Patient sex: M
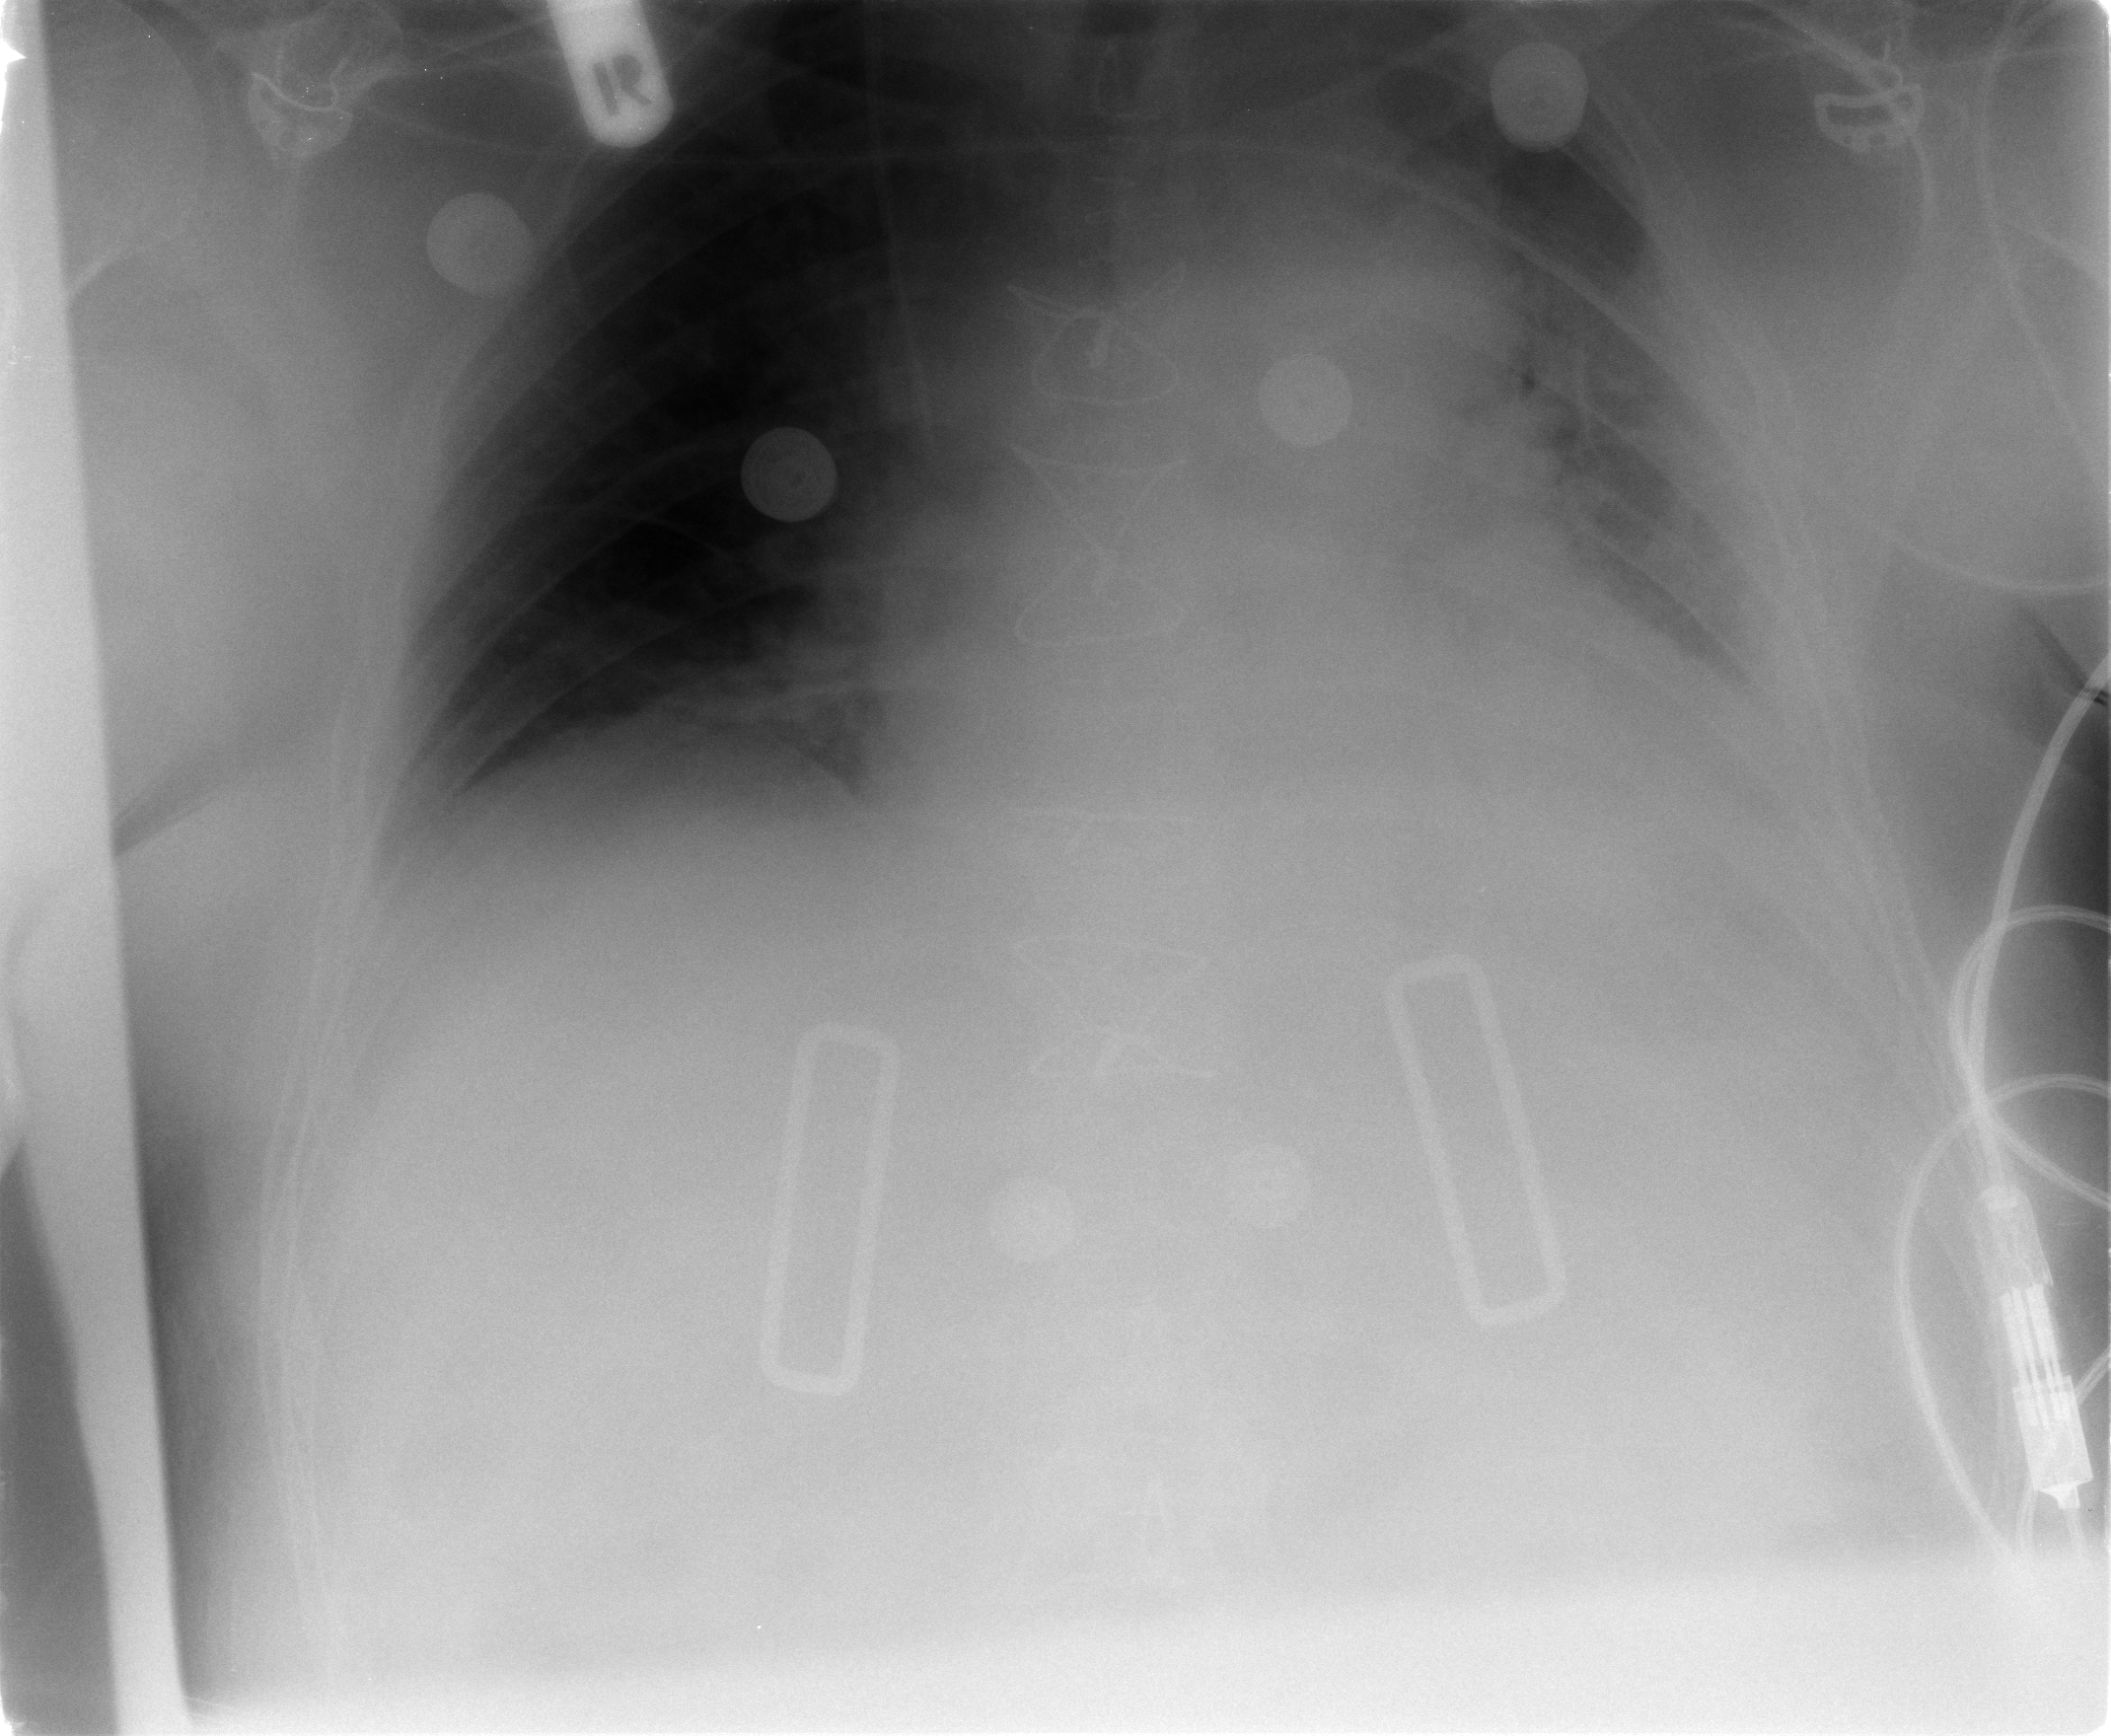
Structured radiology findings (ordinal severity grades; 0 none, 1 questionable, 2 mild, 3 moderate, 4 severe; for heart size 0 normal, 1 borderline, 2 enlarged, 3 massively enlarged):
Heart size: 0
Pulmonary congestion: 0
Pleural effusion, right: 0
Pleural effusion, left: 2
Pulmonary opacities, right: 1
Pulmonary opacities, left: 3
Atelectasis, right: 1
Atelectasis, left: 2